Field crop: tomato
Growth stage: 2
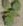
Species: solanum